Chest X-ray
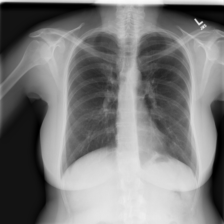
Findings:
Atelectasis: negative
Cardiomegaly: negative
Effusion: negative
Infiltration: negative
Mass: negative
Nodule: negative
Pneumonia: negative
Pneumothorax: positive
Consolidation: negative
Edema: negative
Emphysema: negative
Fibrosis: negative
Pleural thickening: negative
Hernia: negative